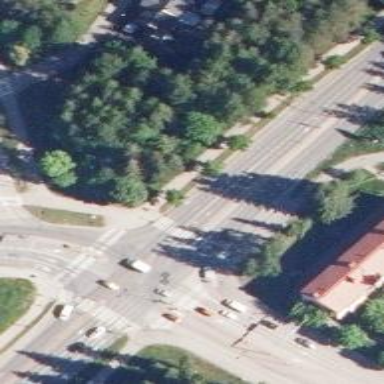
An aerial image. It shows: Cycleway.